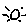
Label: sun